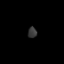
Tissue: lung
Cell type: Fibroblasts
Senescence score: 0.5949
Nuclear area (px): 94
Mean DAPI intensity: 54.755